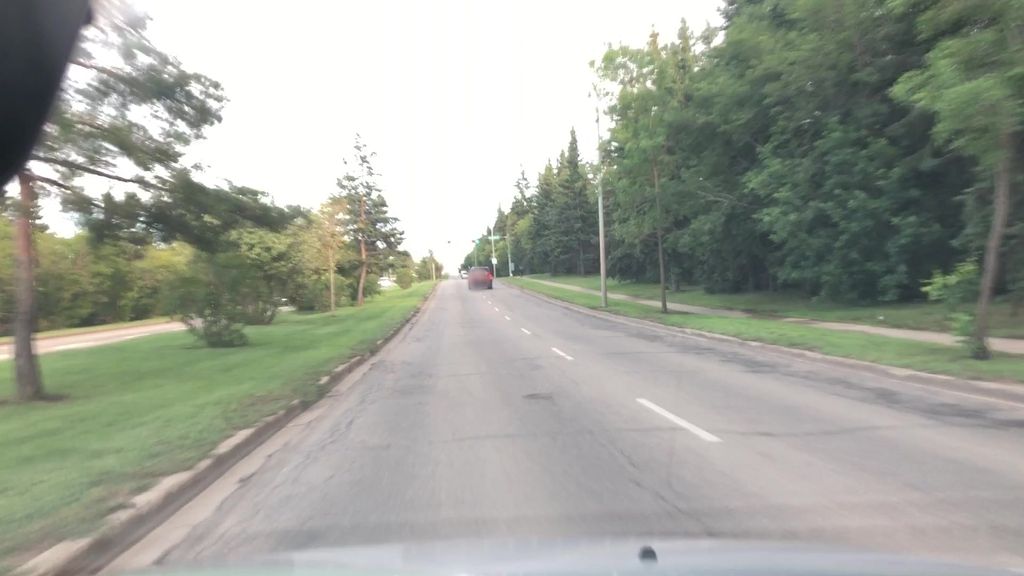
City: edmonton